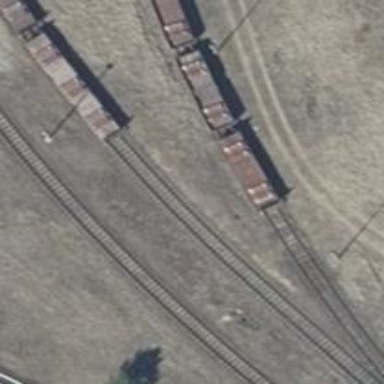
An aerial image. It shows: Railway yard.